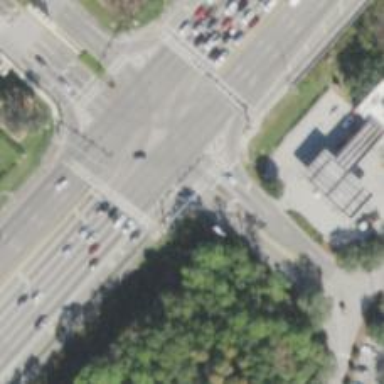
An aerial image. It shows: Marked crossing on the road.